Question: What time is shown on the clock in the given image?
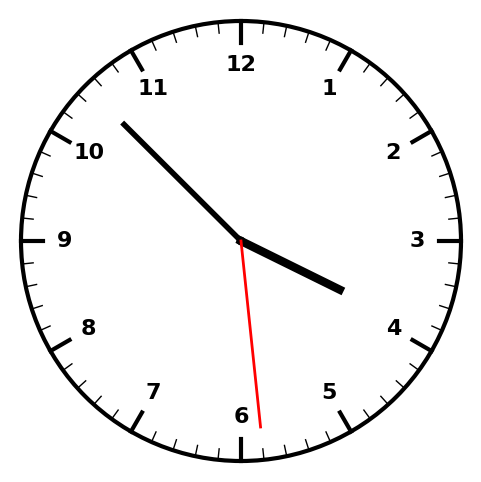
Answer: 03:52:29